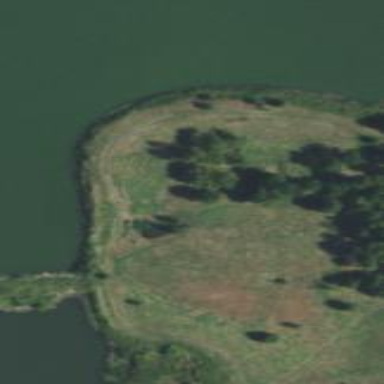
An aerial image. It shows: Pond serving as water hazard on golf course. It is natural feature of the landscape.